Interaction volume radius: 5 \u00c5
Interaction volume height: 15 \u00c5
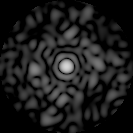
Disorder parameter: 0.8719